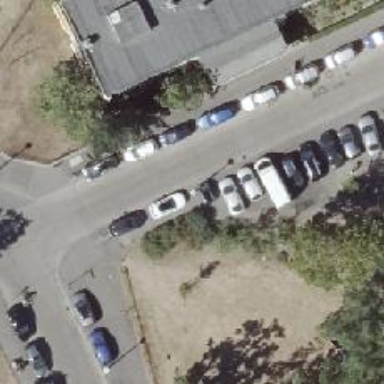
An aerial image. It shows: There is parking obstacle present in the area.